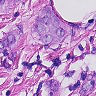
Metastatic tissue present: yes